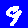
Digit: 9